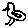
Label: bird